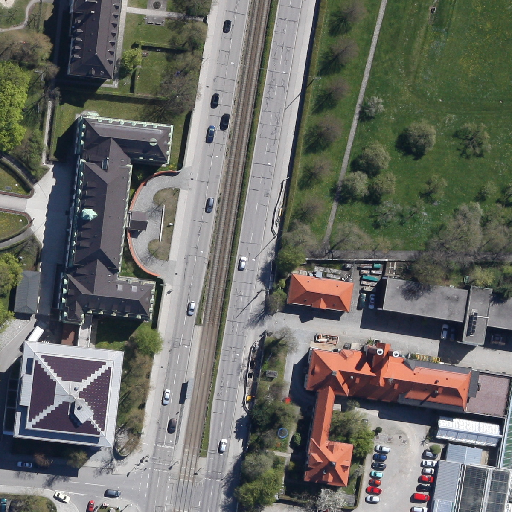
Referring expression: car